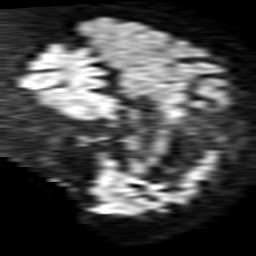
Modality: TRACE
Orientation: sagittal
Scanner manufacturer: philips
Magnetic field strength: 1.5 T
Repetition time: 3.652 s
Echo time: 0.09257 s